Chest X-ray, PA view. Patient: 54 years old, sex M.
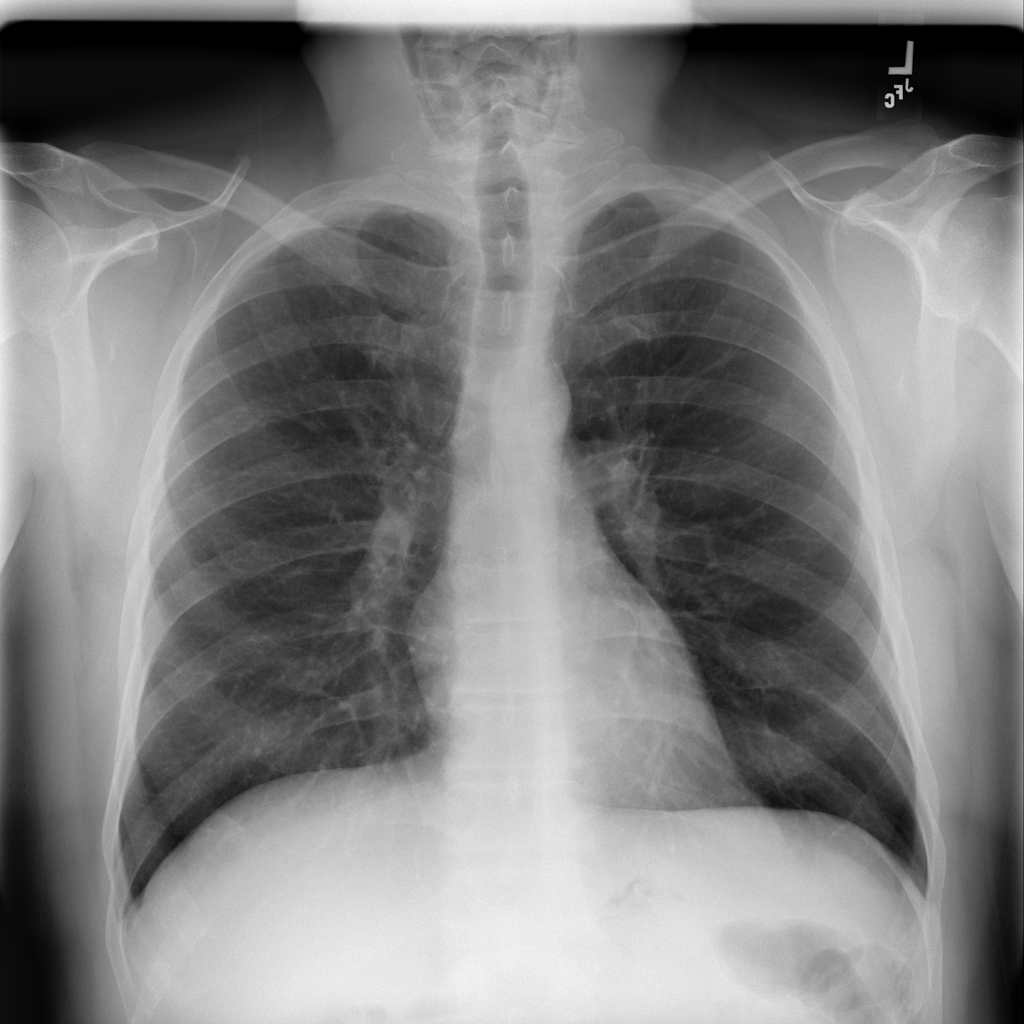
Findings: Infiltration